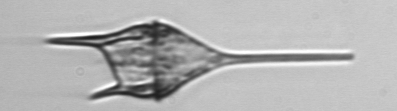
Label: Tripos_lineatus